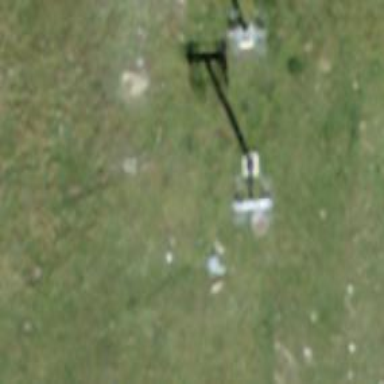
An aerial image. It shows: Pylon used for aerialway.